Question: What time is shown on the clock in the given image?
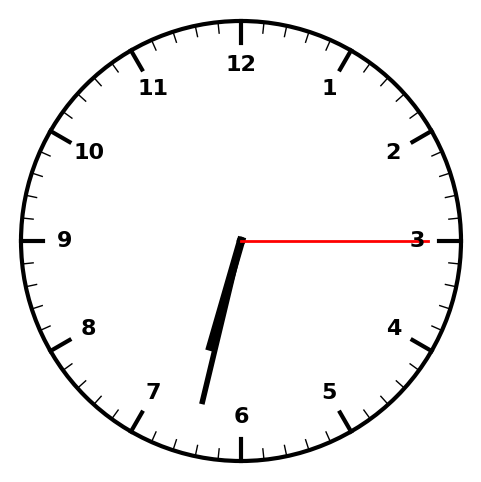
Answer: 06:32:15